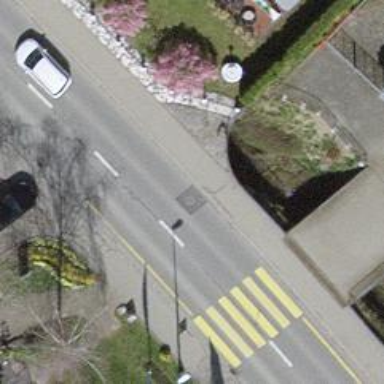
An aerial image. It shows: Sidewalk along the footway.